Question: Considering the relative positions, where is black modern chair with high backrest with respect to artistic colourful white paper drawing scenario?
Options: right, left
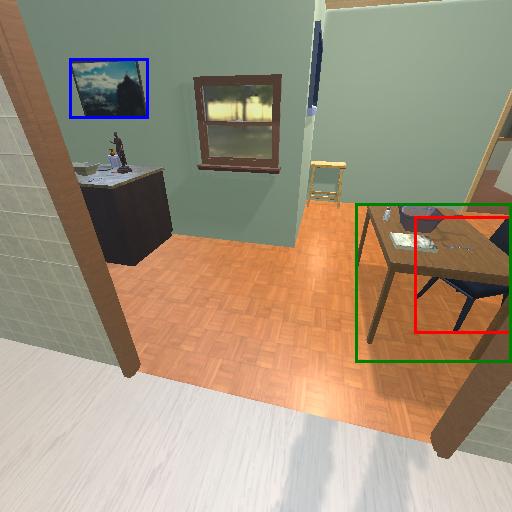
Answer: right